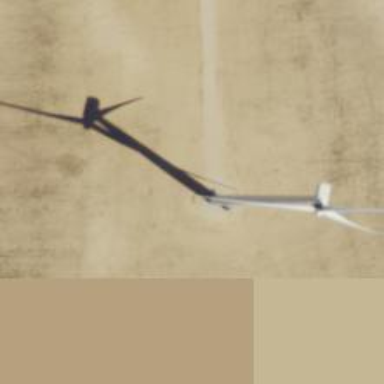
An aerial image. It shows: Wind generator using wind turbines of horizontal axis.